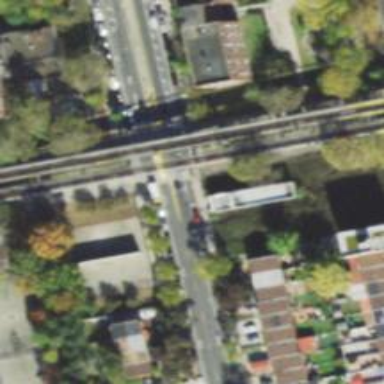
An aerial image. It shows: Footway with asphalt surface and zebra crossing.